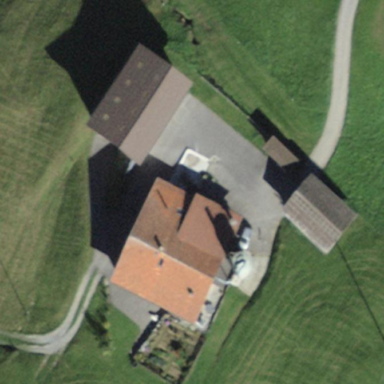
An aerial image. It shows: Farm building.